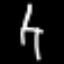
Label: chair